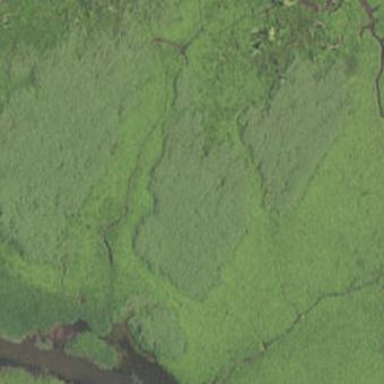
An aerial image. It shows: Marsh wetland.